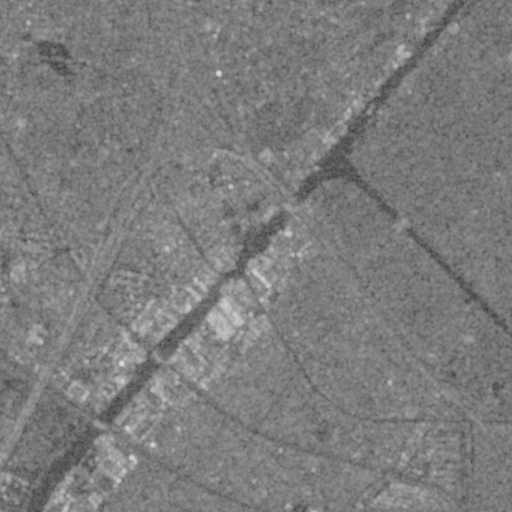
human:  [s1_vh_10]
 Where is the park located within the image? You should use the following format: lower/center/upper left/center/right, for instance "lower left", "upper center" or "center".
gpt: The park is located in the lower right of the image.
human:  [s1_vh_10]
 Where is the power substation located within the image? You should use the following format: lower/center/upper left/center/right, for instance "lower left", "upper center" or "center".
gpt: The power substation is located in the lower right of the image.
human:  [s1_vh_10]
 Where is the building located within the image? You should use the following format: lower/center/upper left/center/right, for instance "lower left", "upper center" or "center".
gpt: There is no building in the image.

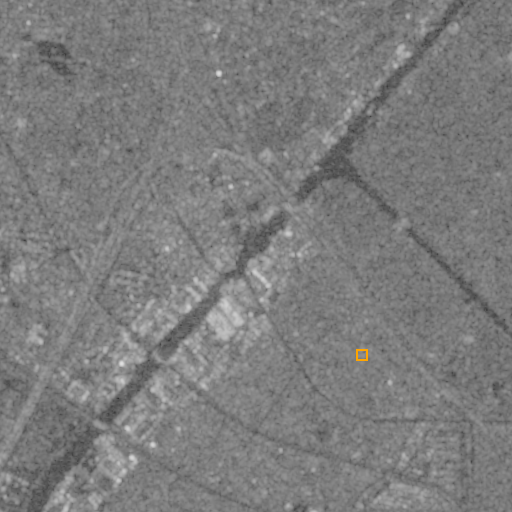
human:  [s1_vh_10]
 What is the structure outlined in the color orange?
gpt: The structure outlined in orange is a power substation.
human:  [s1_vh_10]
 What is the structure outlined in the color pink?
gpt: There is no pink outline.